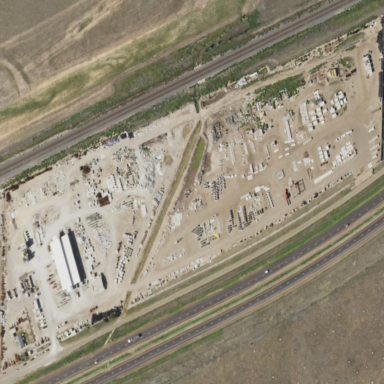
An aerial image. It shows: Industrial area with concrete prefabricated structures.